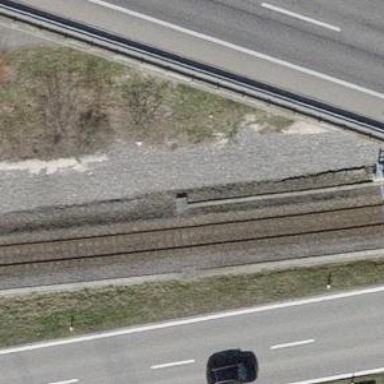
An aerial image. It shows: Railway track with contact lines for electrification.